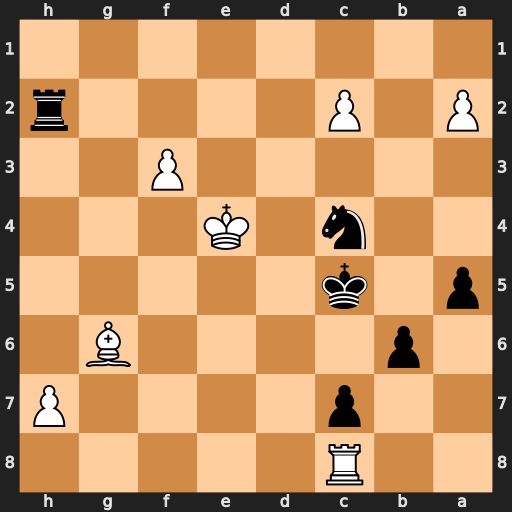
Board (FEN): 2R5/2p4P/1p4B1/p1k5/2n1K3/5P2/P1P4r/8
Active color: b
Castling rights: -
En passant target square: -
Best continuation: Nd6+ Ke5 Nxc8